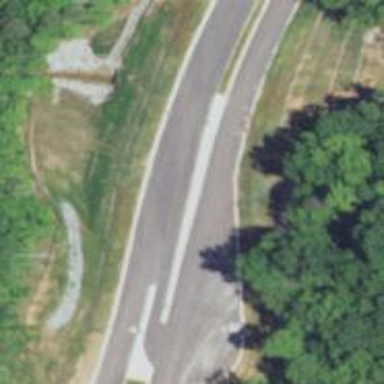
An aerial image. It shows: Asphalt road classified as primary highway with expressway characteristics.